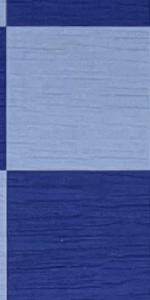
Label: Empty